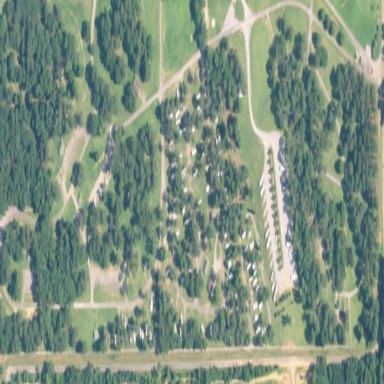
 and there is sanitary dump station available."